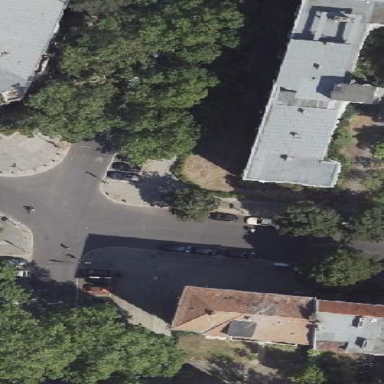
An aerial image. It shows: Parking available on the street side.